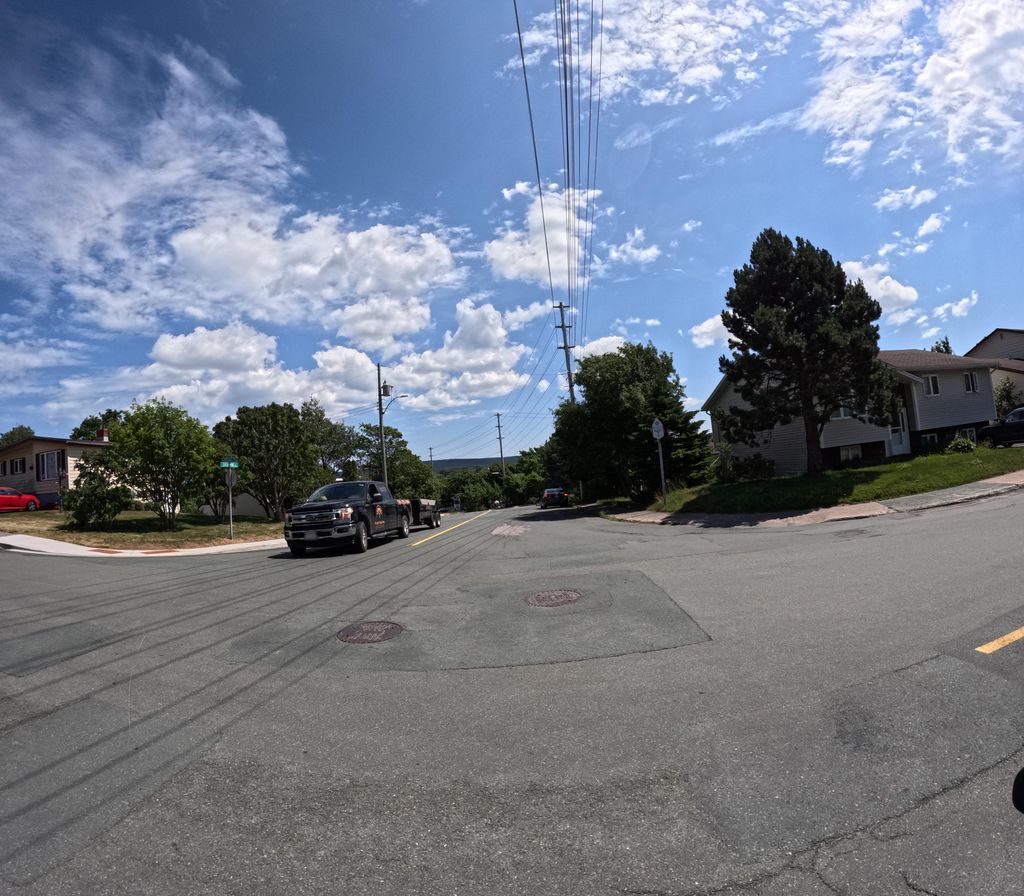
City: st_johns